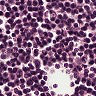
Metastatic tissue present: no